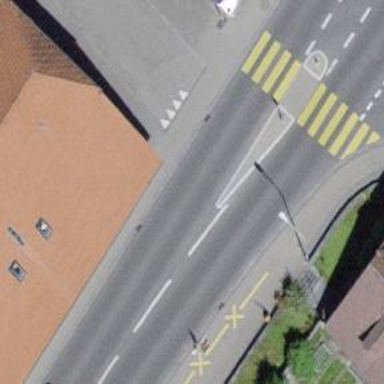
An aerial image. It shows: Primary highway with asphalt surface. There are sidewalks on both sides and designated cycle lanes.